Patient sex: M
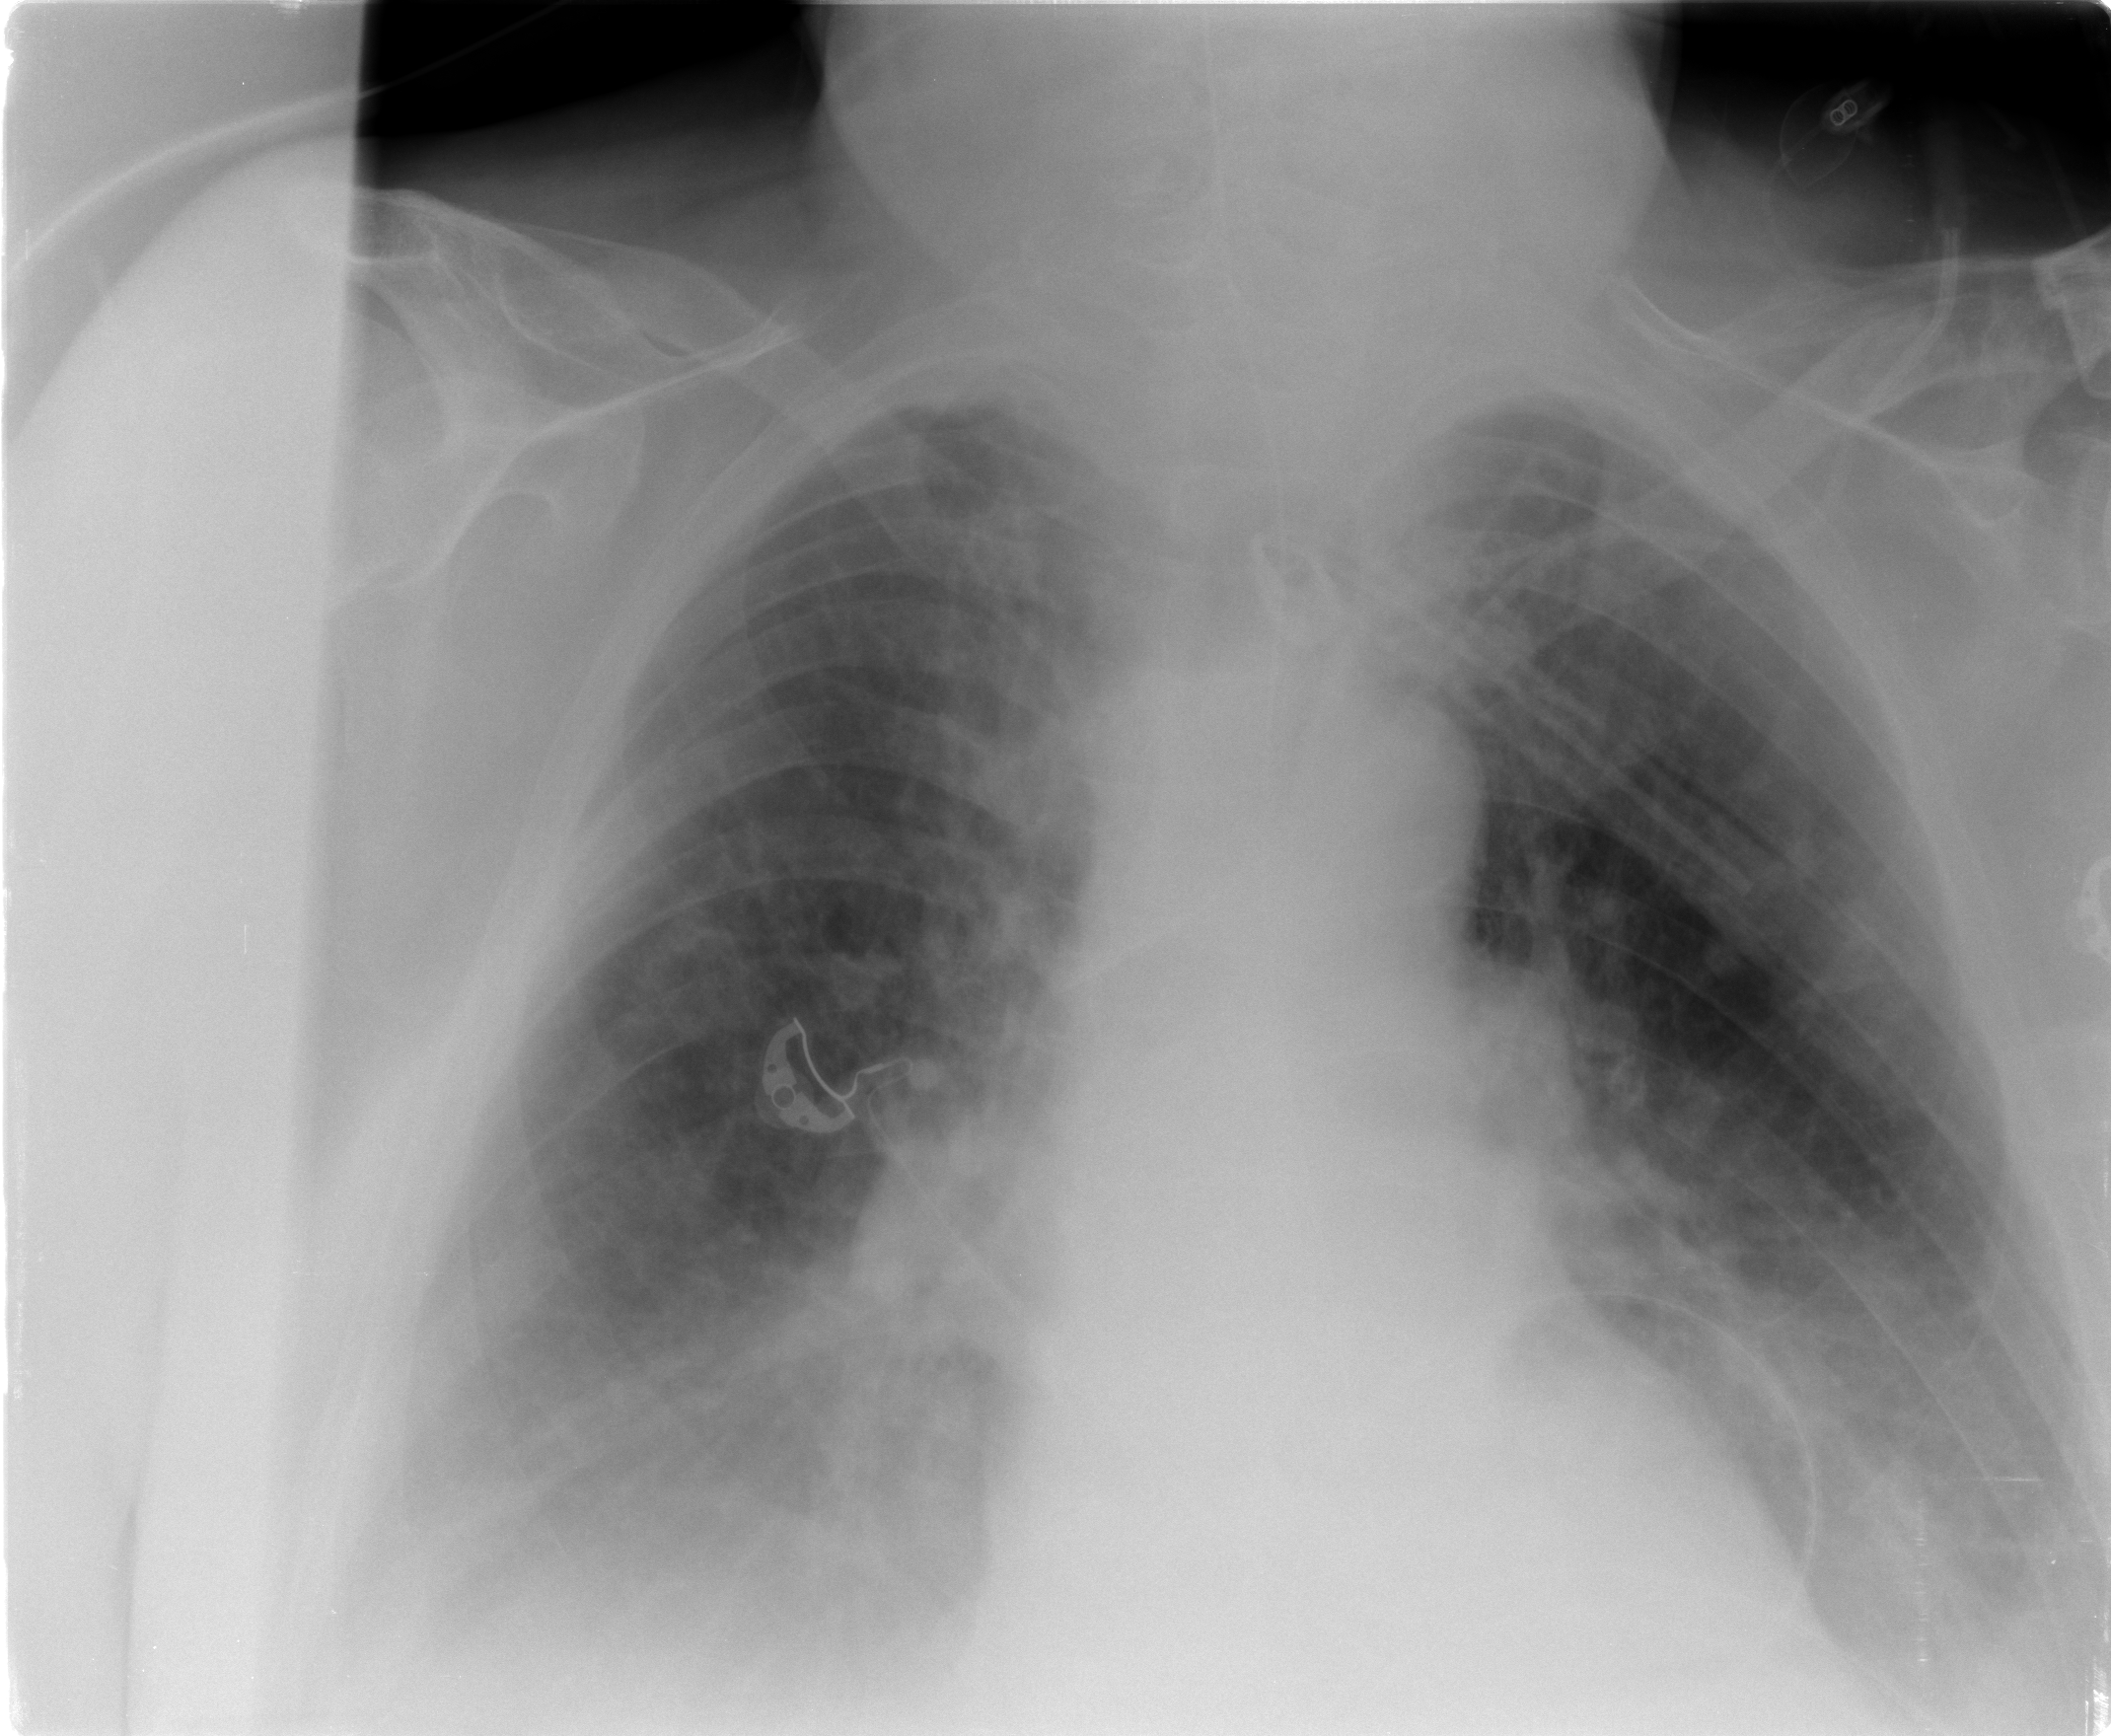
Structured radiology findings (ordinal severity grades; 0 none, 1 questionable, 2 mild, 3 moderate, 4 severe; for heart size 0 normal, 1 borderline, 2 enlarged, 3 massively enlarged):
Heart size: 0
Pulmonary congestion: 2
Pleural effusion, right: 2
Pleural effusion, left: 2
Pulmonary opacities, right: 1
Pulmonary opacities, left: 1
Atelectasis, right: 2
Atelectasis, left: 2